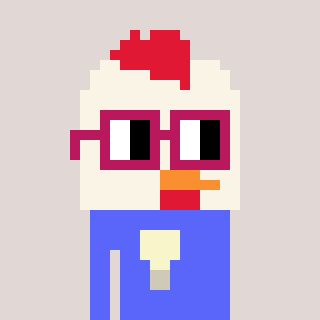
a pixel art character with square dark red glasses, a chicken-shaped head and a purple-colored body on a warm background